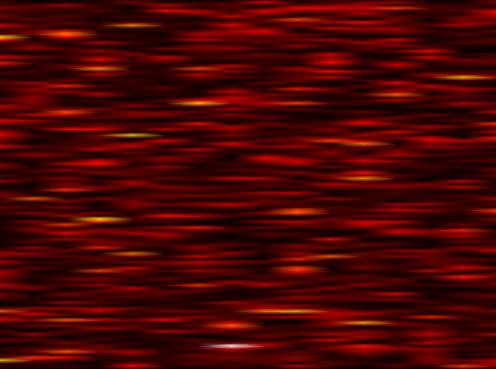
Label: FBMC